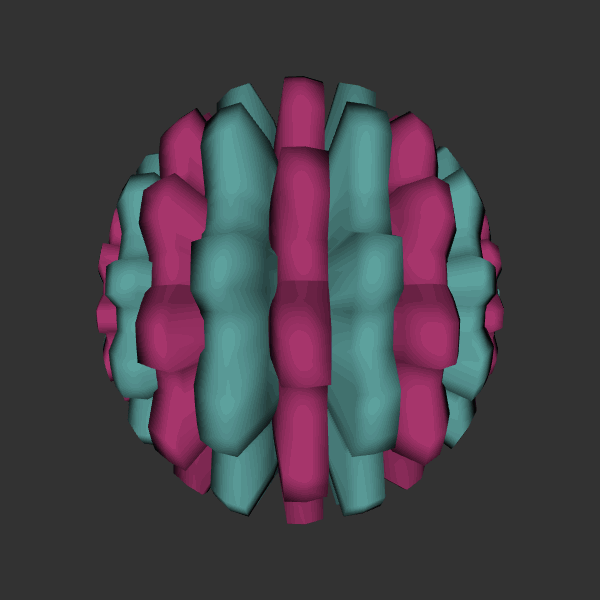
Background: dark